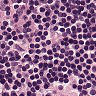
Metastatic tissue present: no